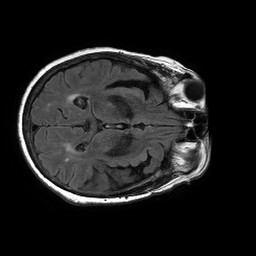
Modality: FLAIR
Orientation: axial
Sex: female
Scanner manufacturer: philips
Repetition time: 11 s
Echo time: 0.125 s